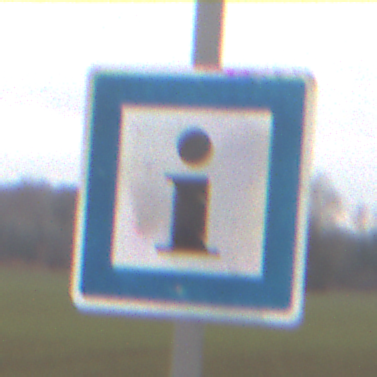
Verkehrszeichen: Informationsstelle
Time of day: Midday
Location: Outdoor (RoadRail)
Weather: Overcast
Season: NotSpecified
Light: Natural